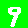
Digit: 9